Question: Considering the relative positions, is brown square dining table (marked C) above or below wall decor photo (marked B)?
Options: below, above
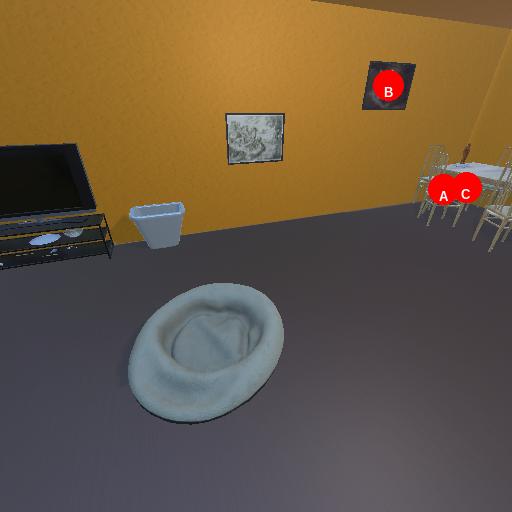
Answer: below